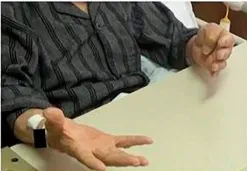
Impairment of in-phase movement. Despite an instruction for simultaneous movement, the patient extended his fingers alternatingly. Thumbs. See Supplementary Video 6.
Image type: medical_photograph (skin_photograph)